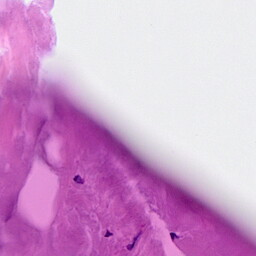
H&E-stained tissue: Breast